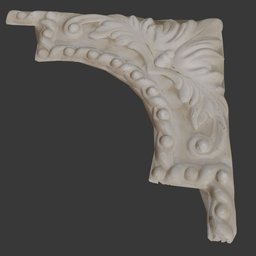
Label: decoration